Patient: sex F, age 69
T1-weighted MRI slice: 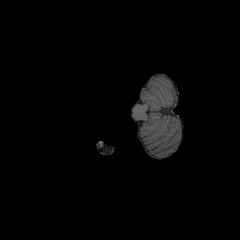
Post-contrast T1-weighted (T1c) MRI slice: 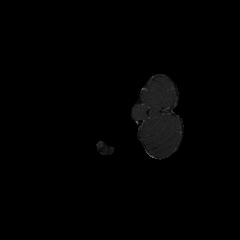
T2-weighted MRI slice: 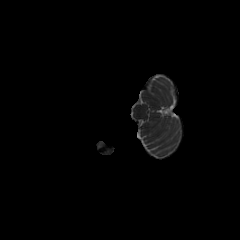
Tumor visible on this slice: no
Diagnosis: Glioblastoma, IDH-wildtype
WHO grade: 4